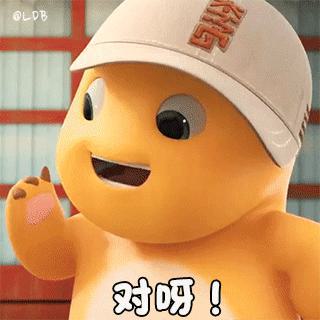
Label: nailong